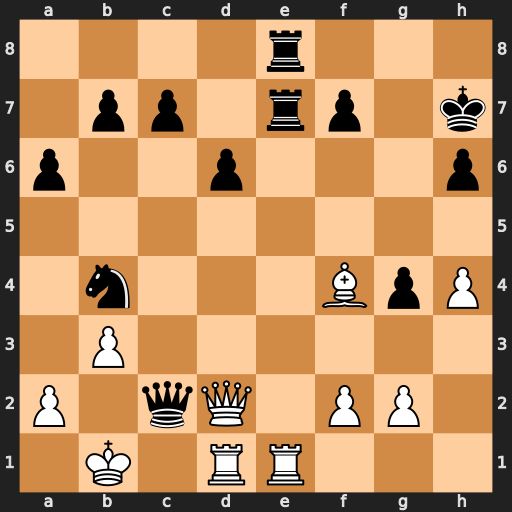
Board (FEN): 4r3/1pp1rp1k/p2p3p/8/1n3BpP/1P6/P1qQ1PP1/1K1RR3
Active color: w
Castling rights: -
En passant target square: -
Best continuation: Qxc2+ Nxc2 Rxe7 Na3+ Kb2